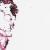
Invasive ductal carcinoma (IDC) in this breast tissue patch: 0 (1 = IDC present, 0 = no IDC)